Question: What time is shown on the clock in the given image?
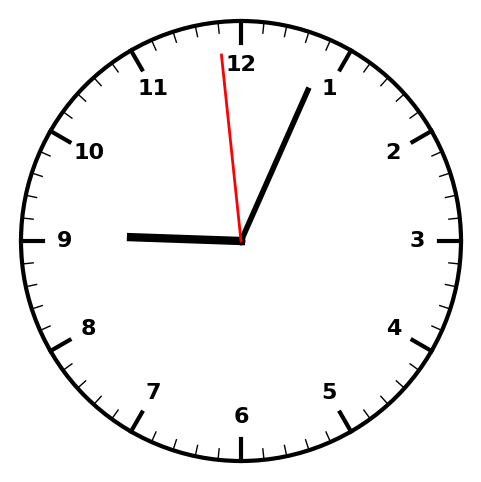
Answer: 09:03:59